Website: home-depot
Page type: delivery-shipping
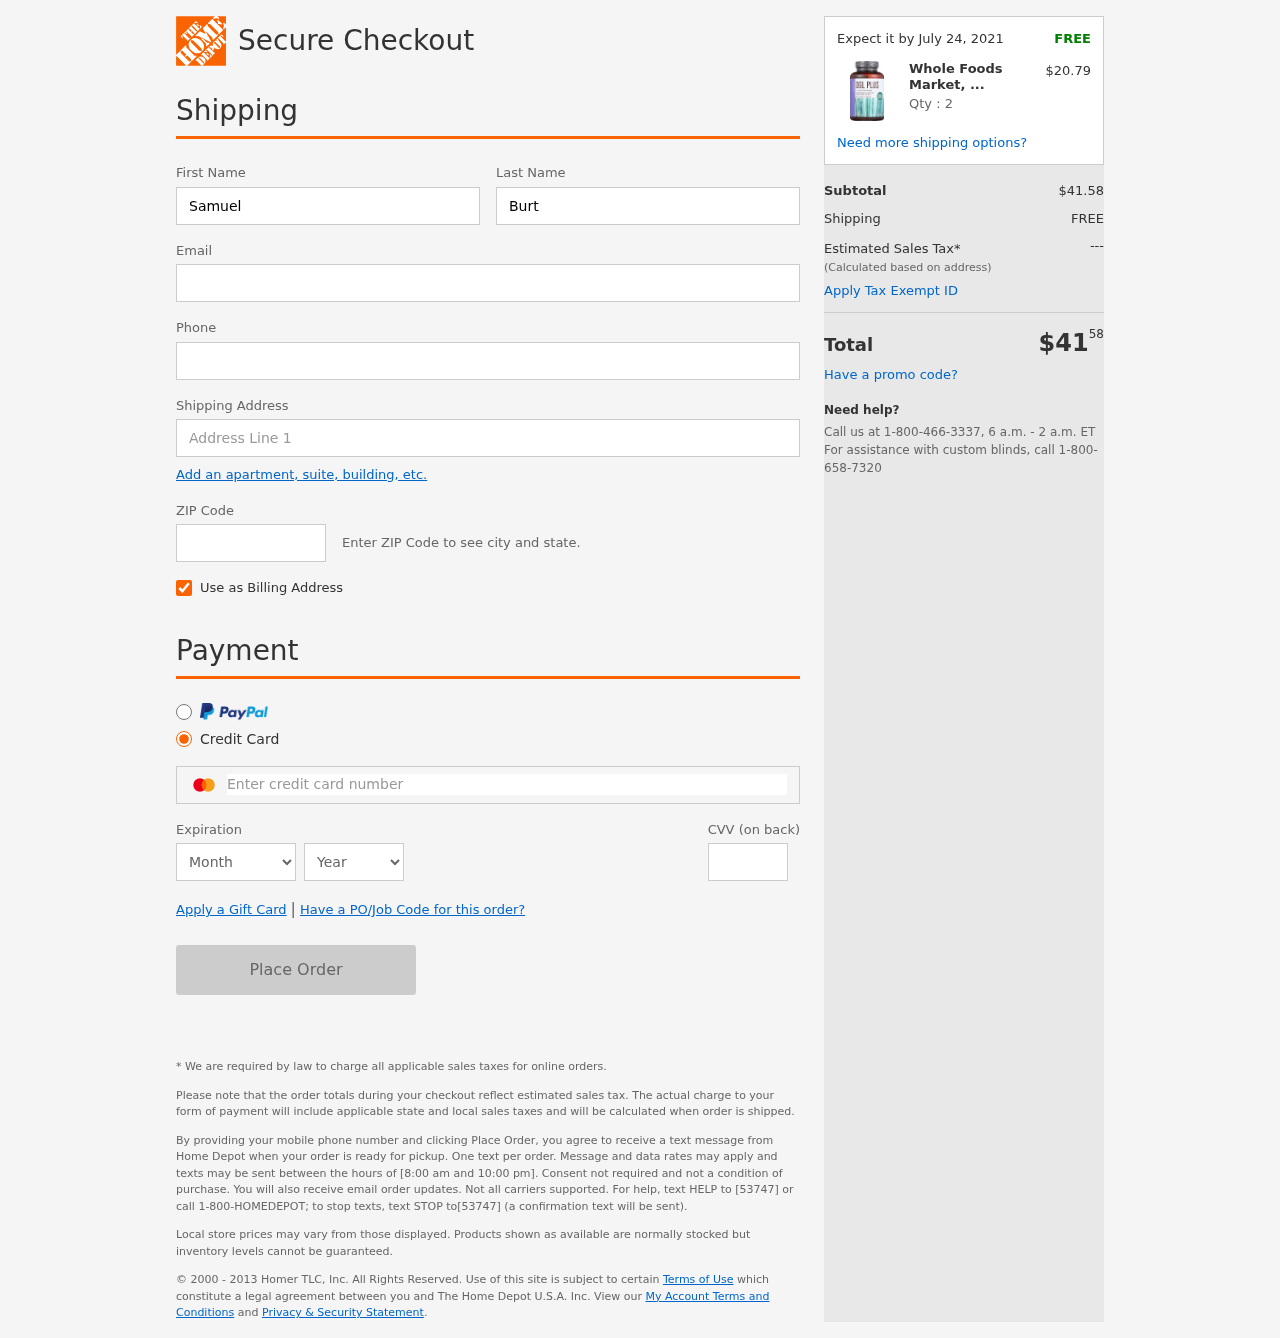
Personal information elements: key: PII_CARD_CVV
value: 204
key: PII_CARD_EXPIRY_MONTH
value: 06
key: PII_CARD_EXPIRY_YEAR
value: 27
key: PII_CARD_NUMBER
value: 2292 0619 5717 9224
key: PII_EMAIL
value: samuel_burton@gmail.com
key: PII_FIRSTNAME
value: Samuel
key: PII_LASTNAME
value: Burton
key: PII_PHONE
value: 3183049652
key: PII_POSTCODE
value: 65906
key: PII_STREET
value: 01673 Bradley Glens
Product elements: key: PRODUCT1_NAME
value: Whole Foods Market, DGL Plus, 100 ct
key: PRODUCT1_PRICE
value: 20.79
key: PRODUCT1_QUANTITY
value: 2
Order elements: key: ORDER_DELIVERY_DATE
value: Expect it by July 24, 2021
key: ORDER_SUBTOTAL
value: $41.58
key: ORDER_SHIPPING_COST
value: FREE
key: ORDER_TOTAL
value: $4158